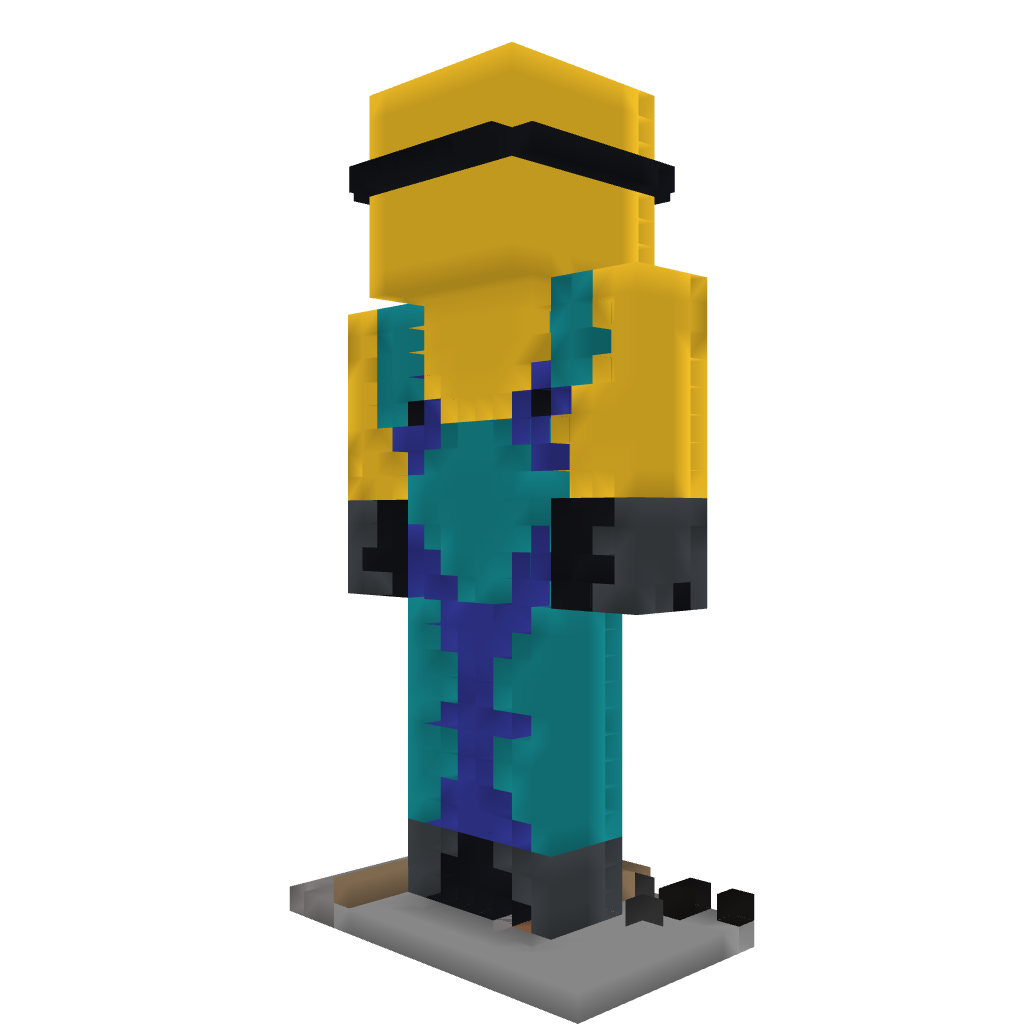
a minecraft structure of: Minion Statue